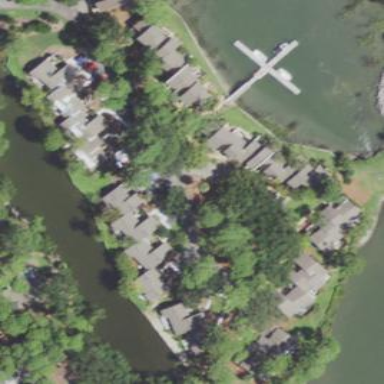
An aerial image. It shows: Residential neighbourhood with condominium buildings.